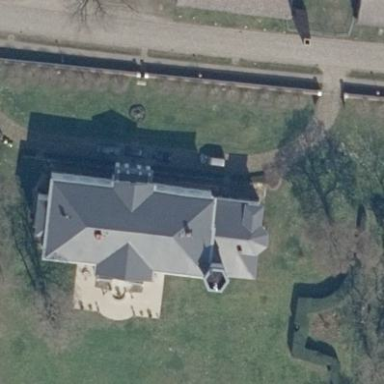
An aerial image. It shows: Historic manor building.